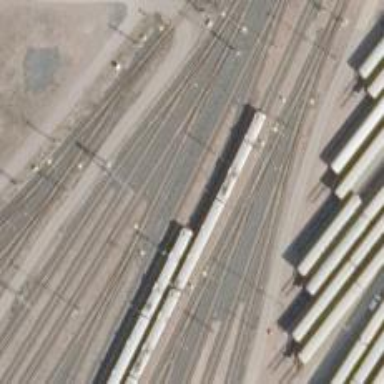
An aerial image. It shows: Railway signal.